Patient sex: M
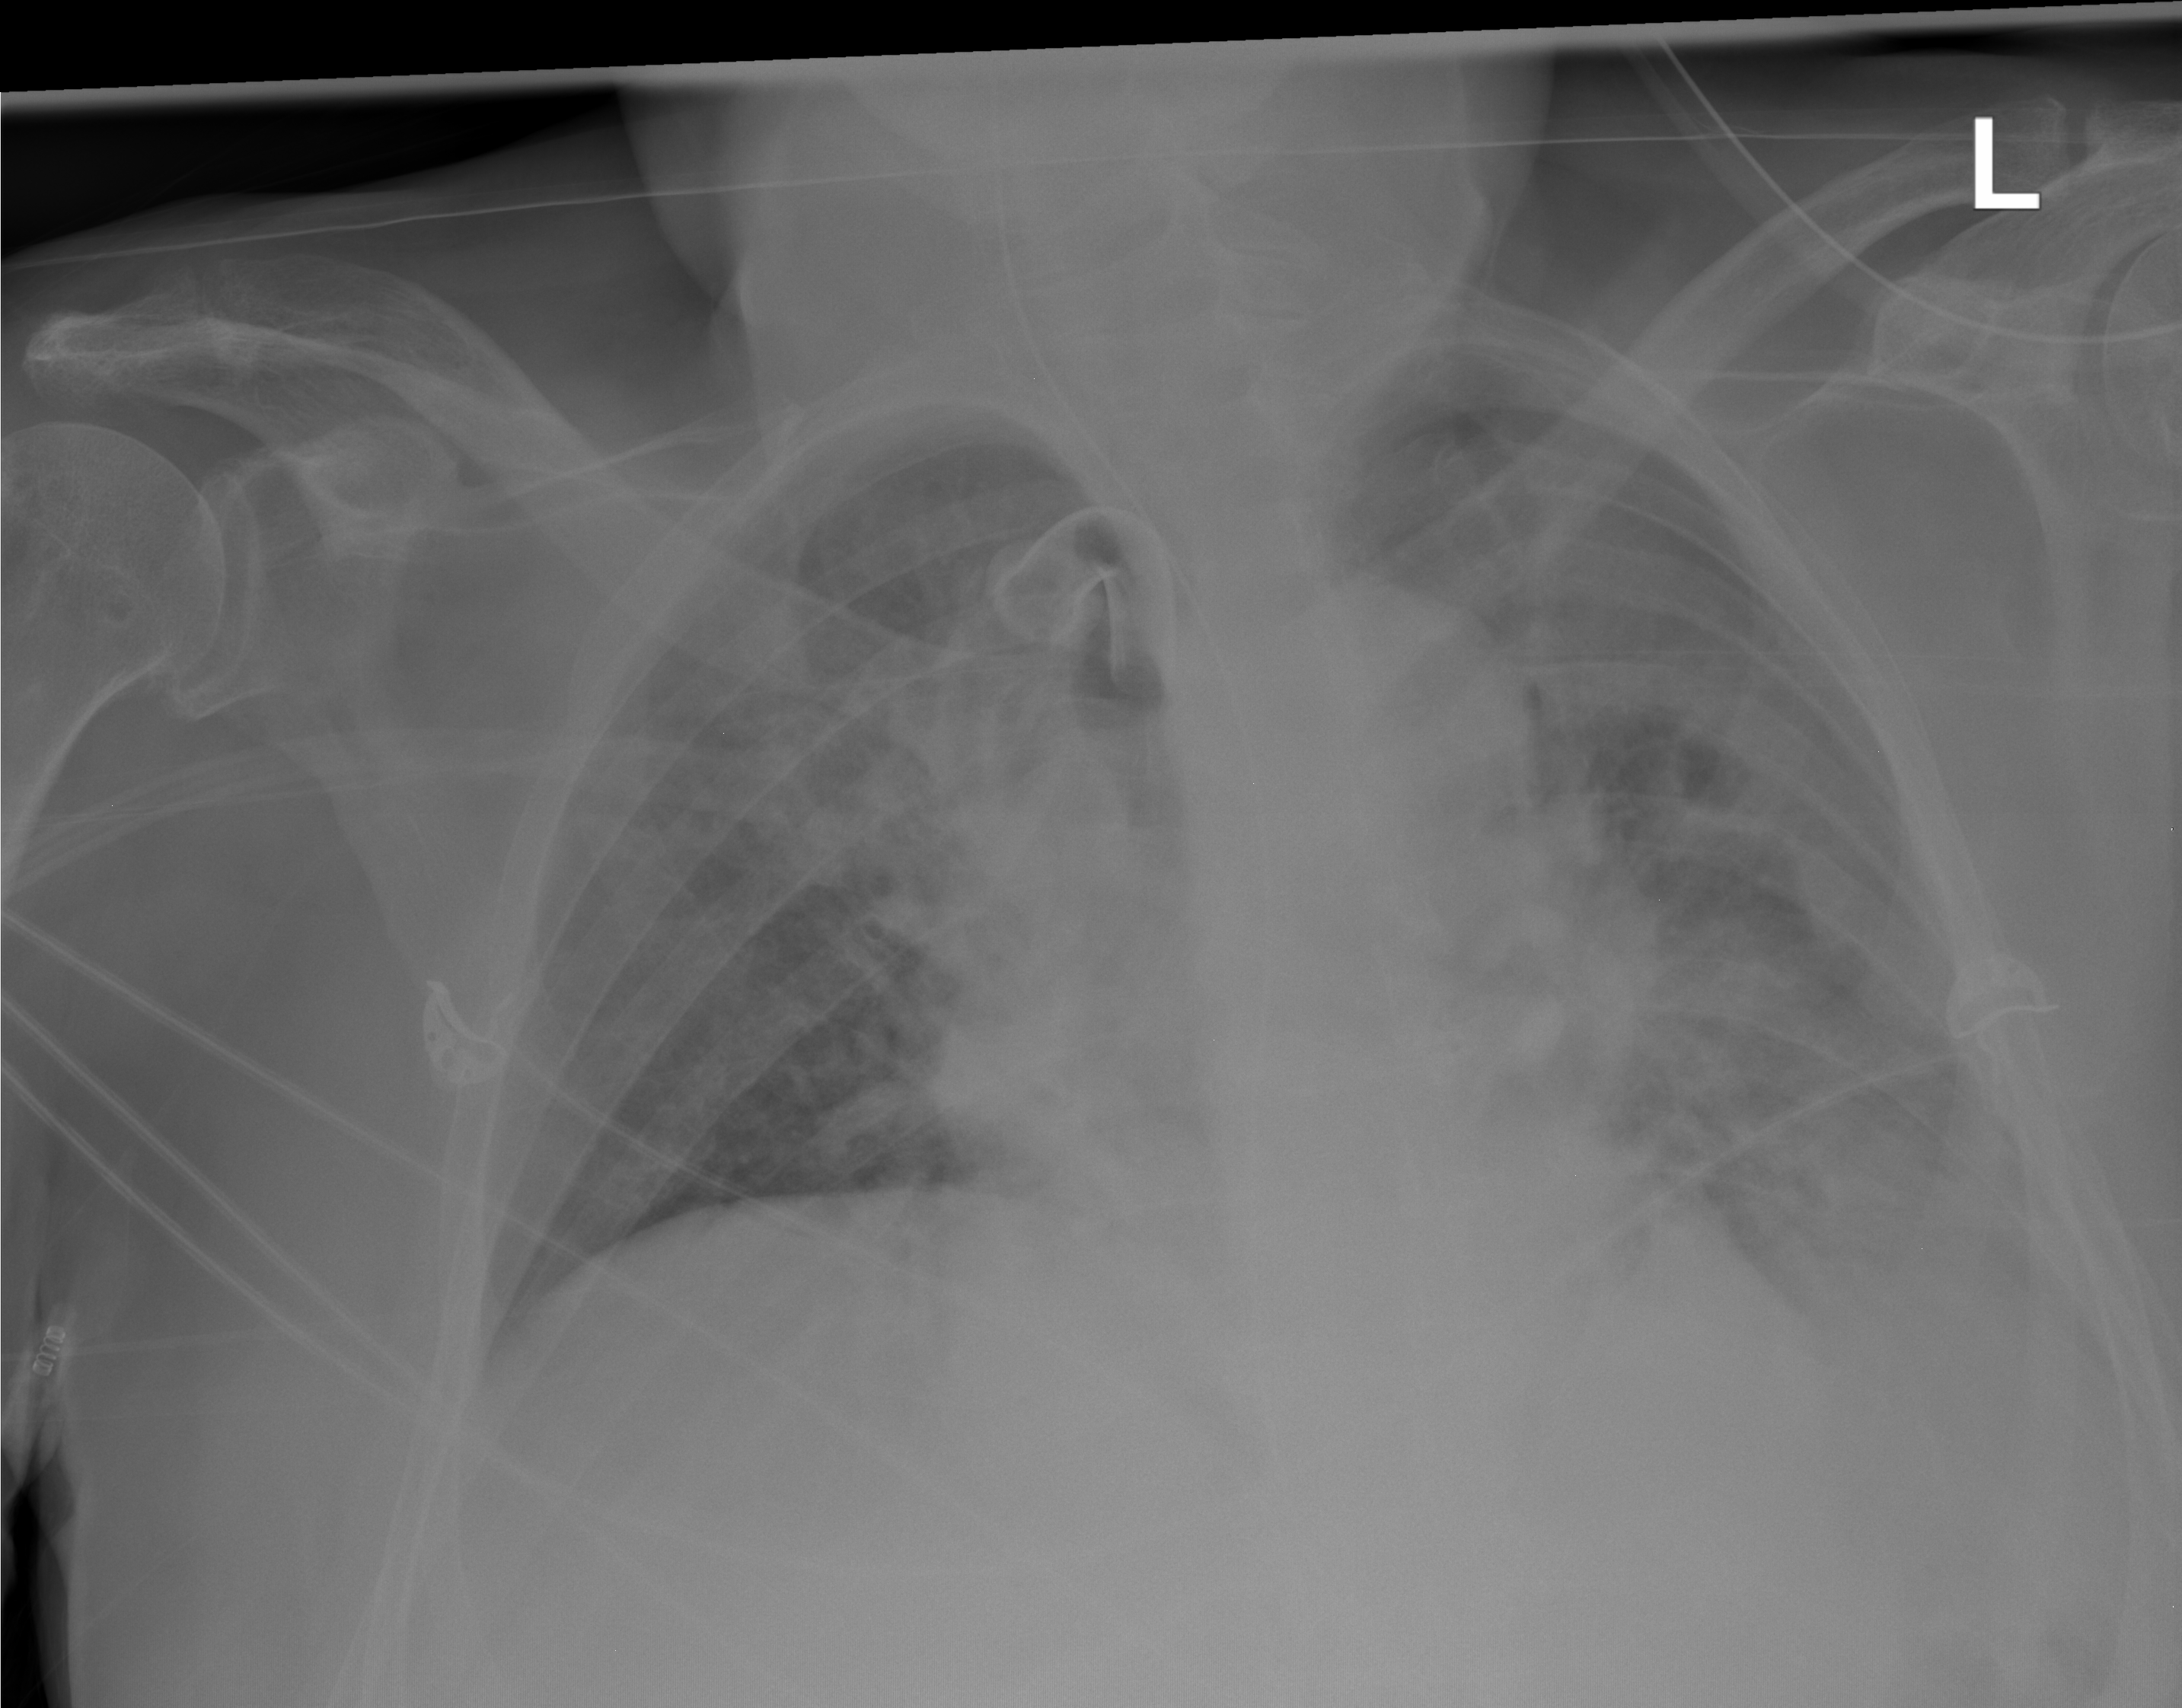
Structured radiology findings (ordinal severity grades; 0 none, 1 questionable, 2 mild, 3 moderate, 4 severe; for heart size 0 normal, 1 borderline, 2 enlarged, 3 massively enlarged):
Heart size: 0
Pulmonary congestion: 2
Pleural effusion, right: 0
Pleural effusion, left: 2
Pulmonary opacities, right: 2
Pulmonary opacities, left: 3
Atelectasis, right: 0
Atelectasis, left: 2